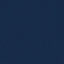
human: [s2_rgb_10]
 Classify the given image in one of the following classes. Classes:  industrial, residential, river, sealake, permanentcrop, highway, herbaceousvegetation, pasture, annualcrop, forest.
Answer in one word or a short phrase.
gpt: SeaLake